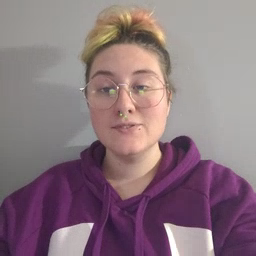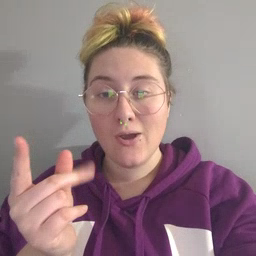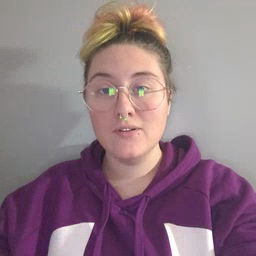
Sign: dog